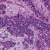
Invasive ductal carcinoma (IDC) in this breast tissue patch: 1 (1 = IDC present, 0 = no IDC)